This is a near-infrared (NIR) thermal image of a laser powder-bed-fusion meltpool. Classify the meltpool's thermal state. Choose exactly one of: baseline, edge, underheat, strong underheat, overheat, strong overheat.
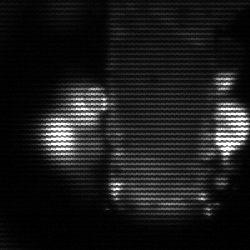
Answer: strong underheat